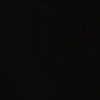
Label: space